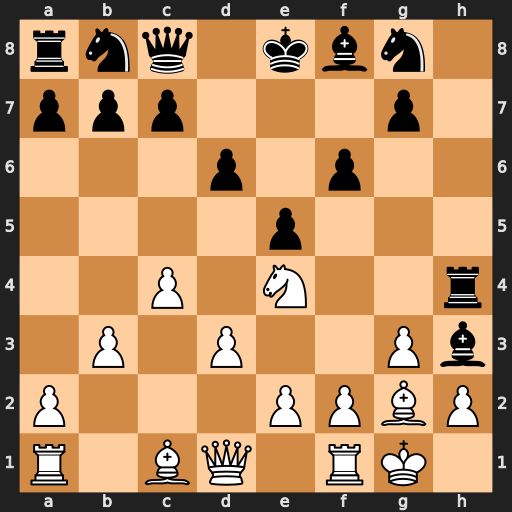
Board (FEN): rnq1kbn1/ppp3p1/3p1p2/4p3/2P1N2r/1P1P2Pb/P3PPBP/R1BQ1RK1
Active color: w
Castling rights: q
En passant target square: -
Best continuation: gxh4 Bxg2 Kxg2